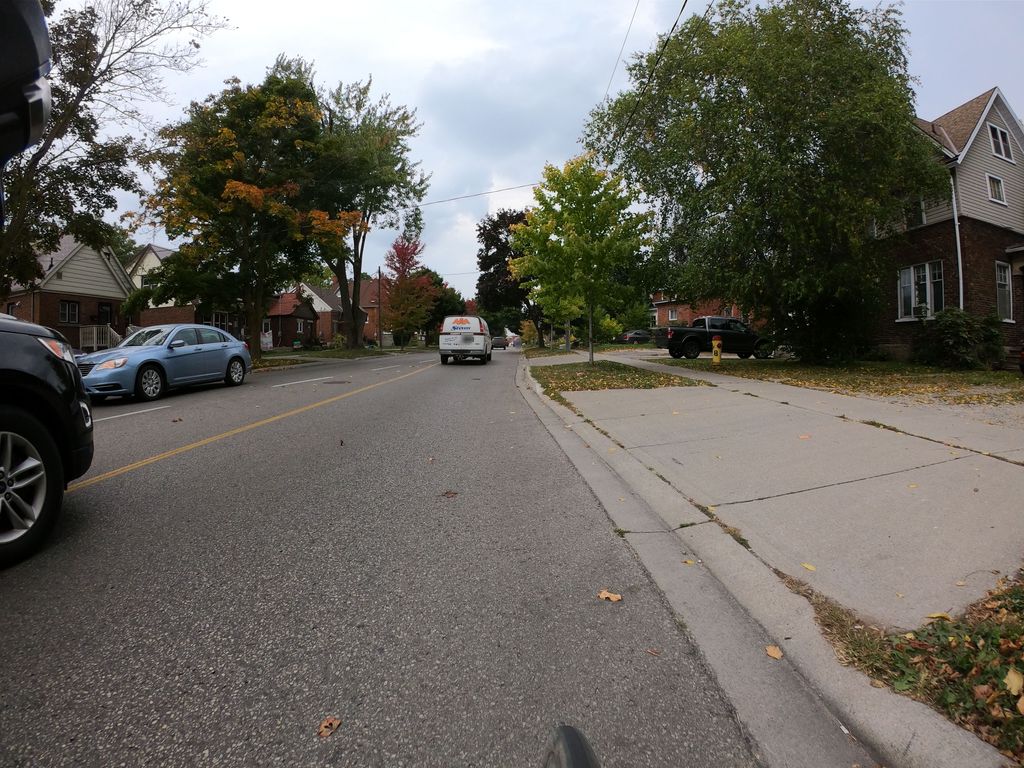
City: kitchener-waterloo